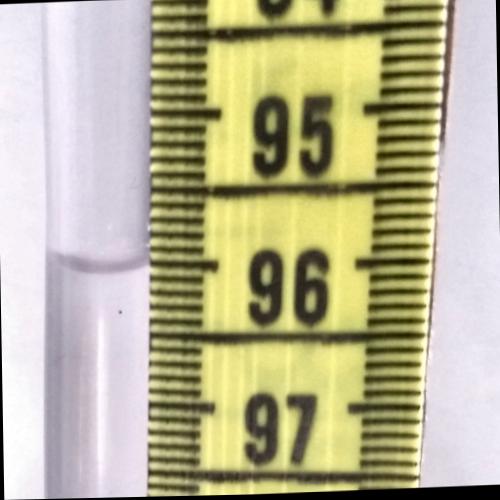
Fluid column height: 96.0 cm